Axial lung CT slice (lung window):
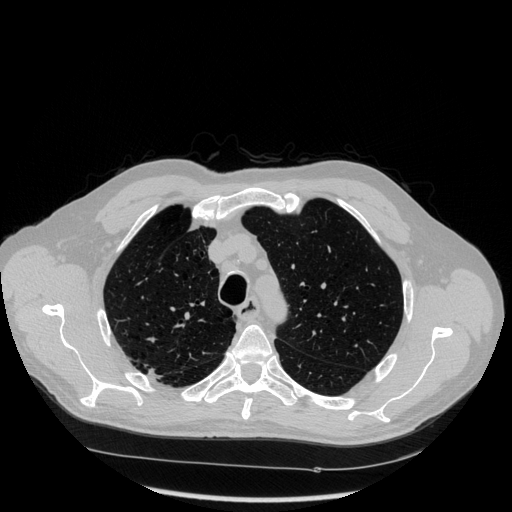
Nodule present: no